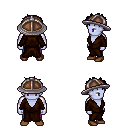
a pixel art fantasy rpg character, male body template, dark elf, purple skin, brown robe, magenta pants, black bedhead hairstyle, chain helm, brown shoes, four views (front, back, left, right), 2x2 character sprite sheet, small pixel art, hard edges, no anti-aliasing